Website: walmart
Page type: delivery-shipping
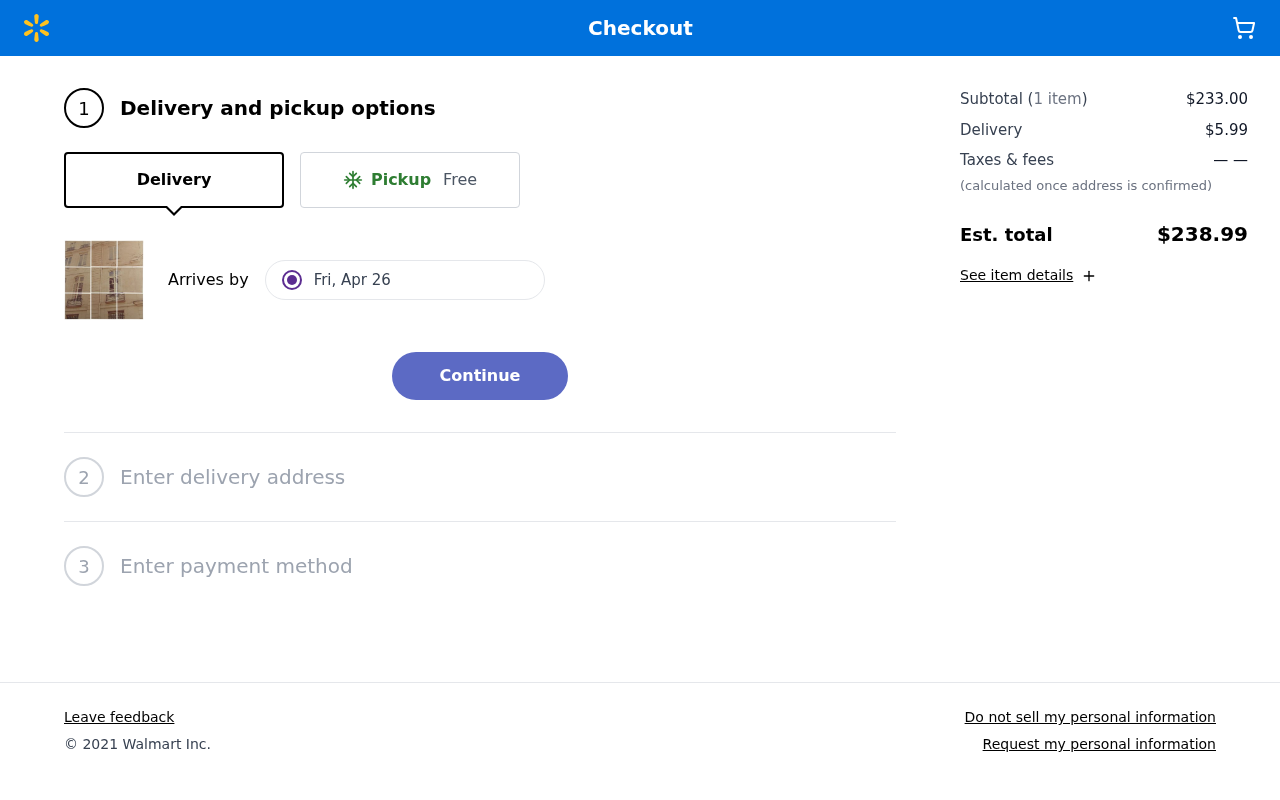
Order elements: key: ORDER_DELIVERY_DATE
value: Fri, Apr 26
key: ORDER_NUM_ITEMS
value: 1 item
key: ORDER_SUBTOTAL
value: $233.00
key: ORDER_SHIPPING_COST
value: $5.99
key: ORDER_TOTAL
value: $238.99